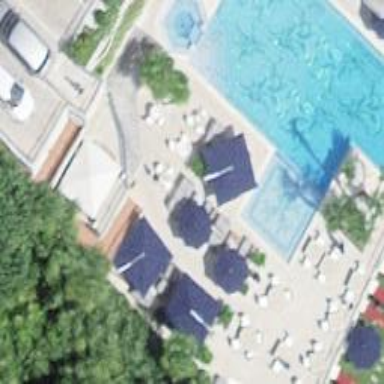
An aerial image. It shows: Outdoor swimming pool in leisure land.